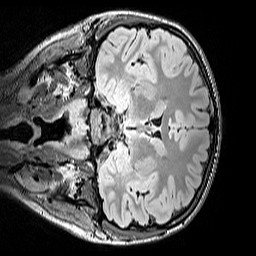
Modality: FLAIR
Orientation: coronal
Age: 9
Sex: female
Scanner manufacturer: siemens
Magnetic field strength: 3 T
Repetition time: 5 s
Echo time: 0.388 s